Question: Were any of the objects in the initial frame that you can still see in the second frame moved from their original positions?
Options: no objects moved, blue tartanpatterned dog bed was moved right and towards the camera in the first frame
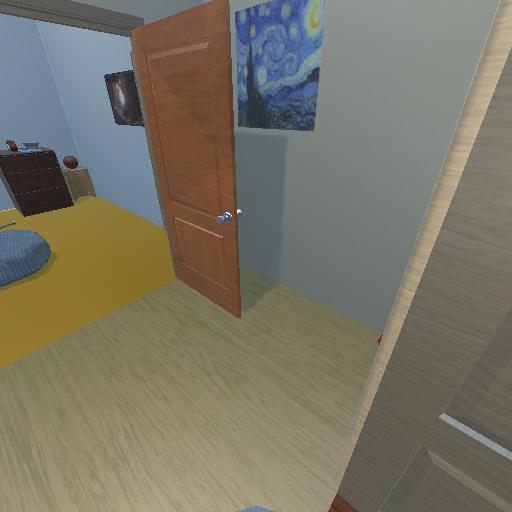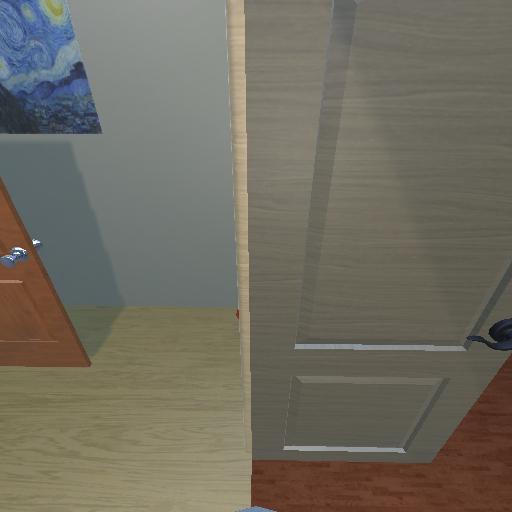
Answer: no objects moved